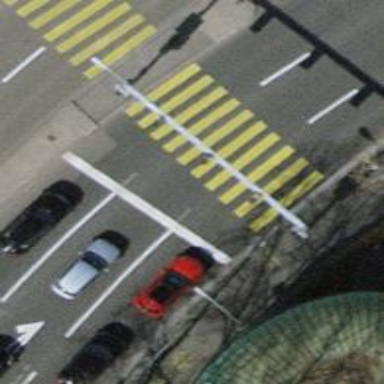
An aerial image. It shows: Zebra crossing controlled by traffic signals.